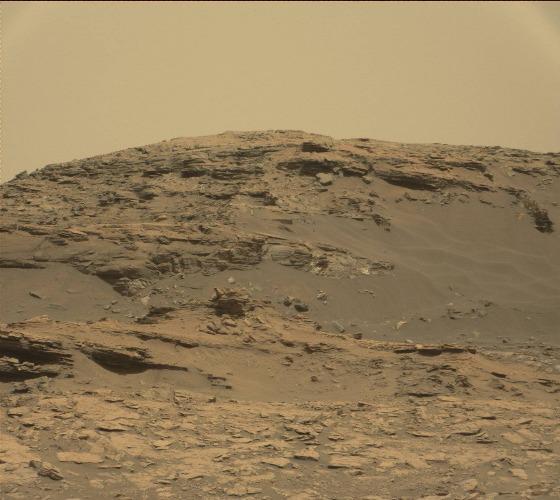
Terrain classes present: Bedrock, Gravel / Sand / Soil, Rock, Shadow, Sky / Distant Mountains